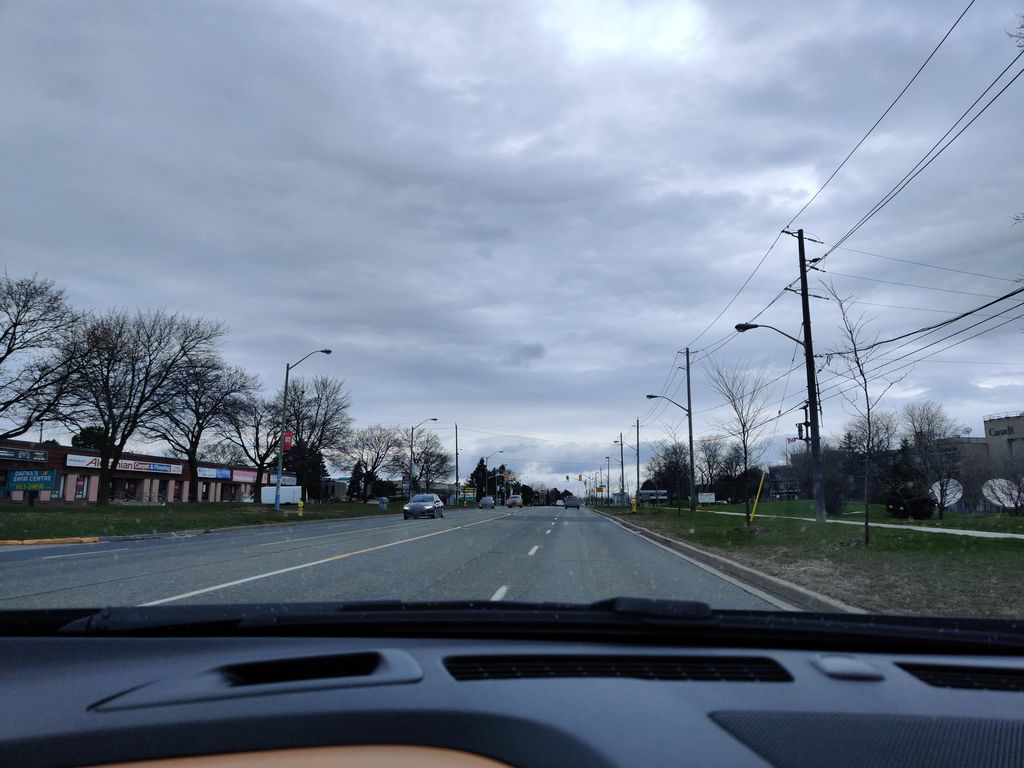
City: toronto